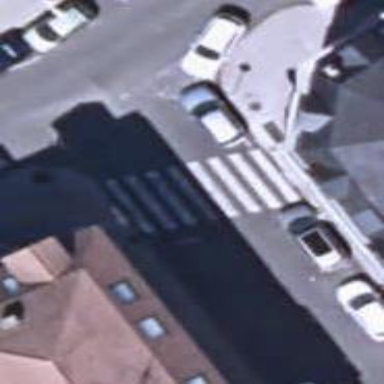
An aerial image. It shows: Marked crossing with traffic calming table.